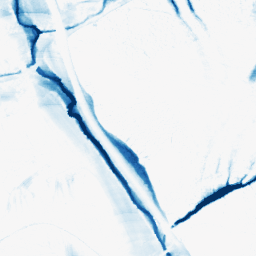
Category: morphological
Decomposition family: morphological_ellipse
Decomposition parameters: operation: closing
width: 10
height: 50
Upsampling method: quadratic
Upsampling parameters: scale: 4
Upsampling scale: 4